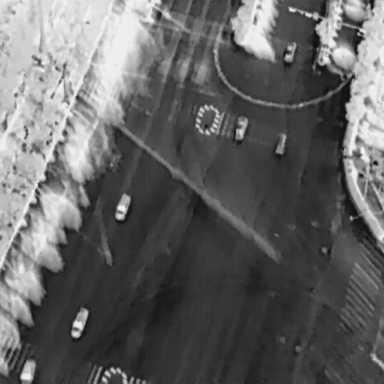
There are six Cars in the infrared image.